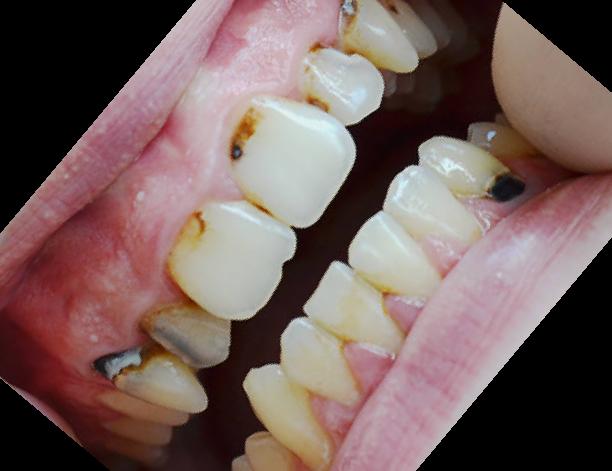
Condition: Calculus